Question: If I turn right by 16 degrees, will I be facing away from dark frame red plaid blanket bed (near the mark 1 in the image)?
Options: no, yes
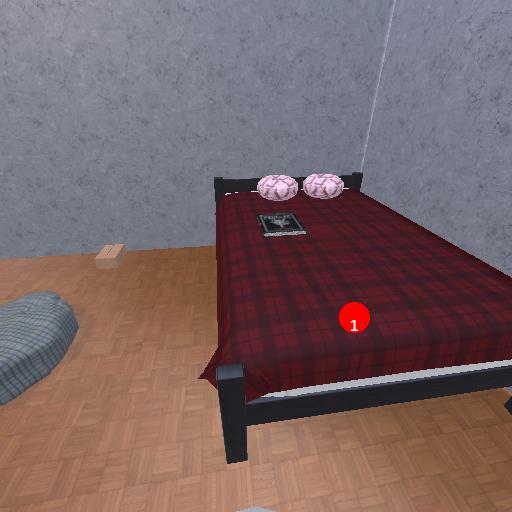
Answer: no